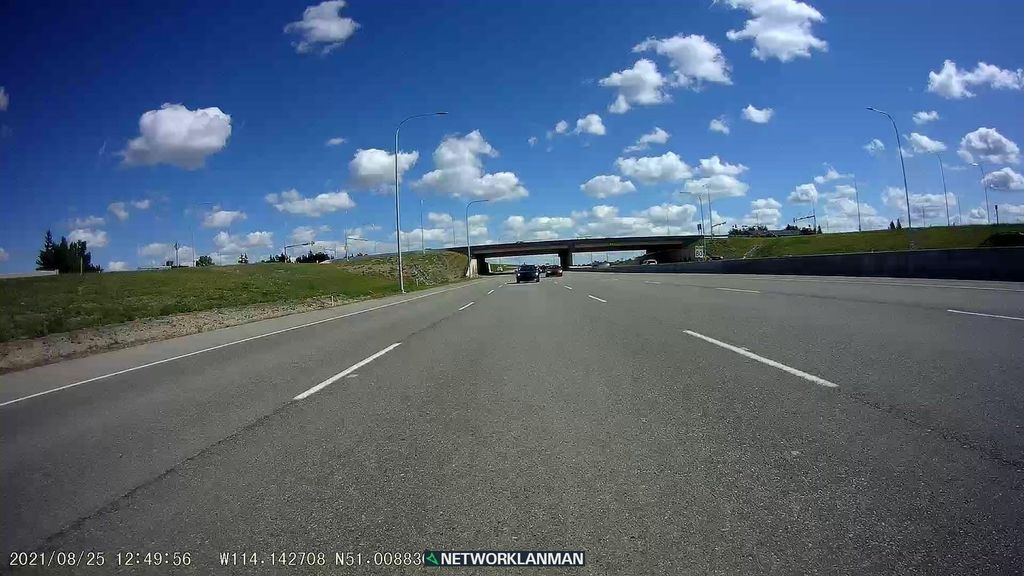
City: calgary